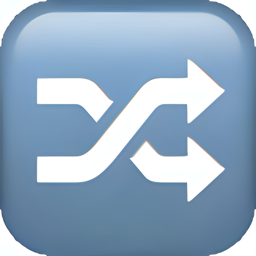
Name: twisted rightwards arrows
Emoji: 🔀
Group: Symbols
Sub-group: av-symbol